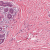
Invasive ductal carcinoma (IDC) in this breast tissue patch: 0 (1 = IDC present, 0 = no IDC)